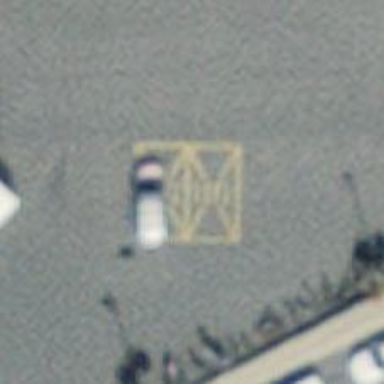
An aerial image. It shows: Taxi stand.